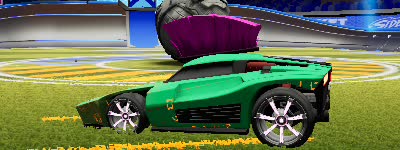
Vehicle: breakout